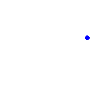
Particle: pion